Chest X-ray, PA view. Patient: 26 years old, sex F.
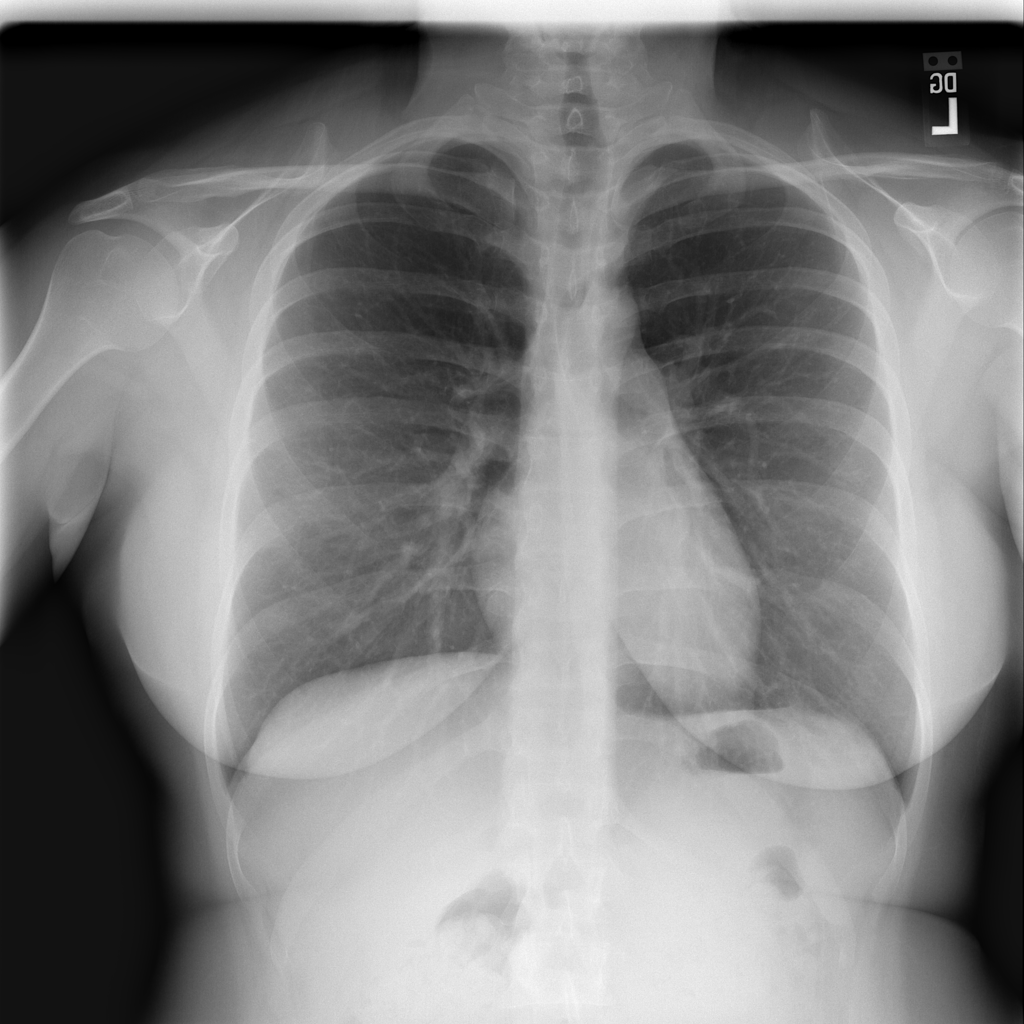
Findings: No Finding